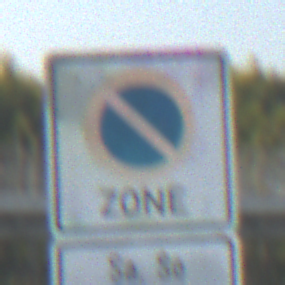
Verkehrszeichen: BeginnEingeschraenktesHalteverbotZone
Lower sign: ZeitangabenMitBeschraenkungAufWochentage9
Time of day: SunriseSunset
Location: Outdoor (Urban)
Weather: Clear
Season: NotSpecified
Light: Natural